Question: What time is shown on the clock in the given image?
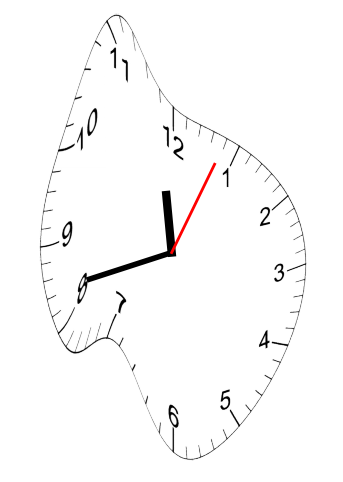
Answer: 11:42:04